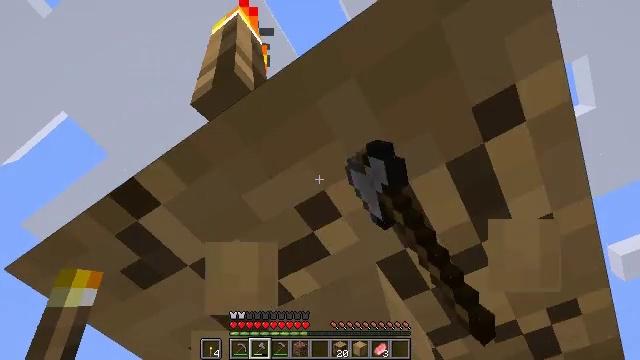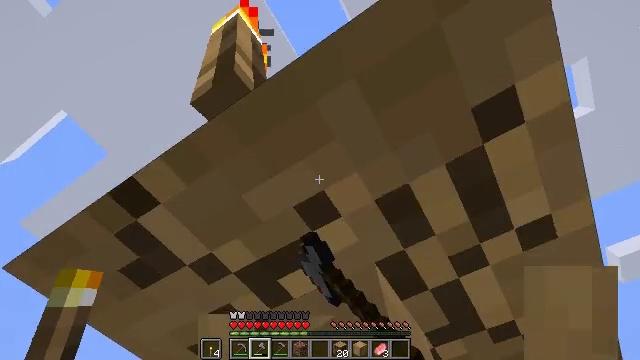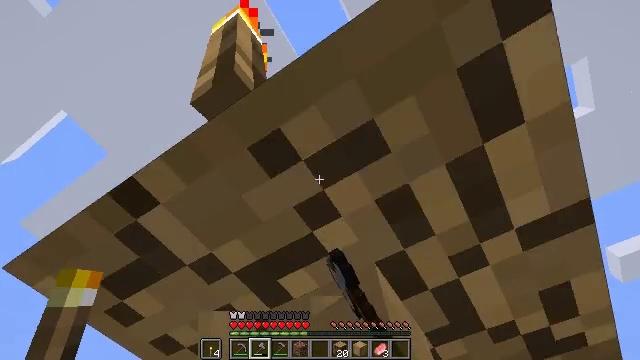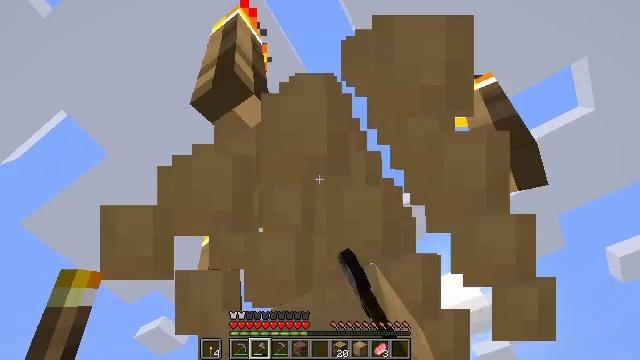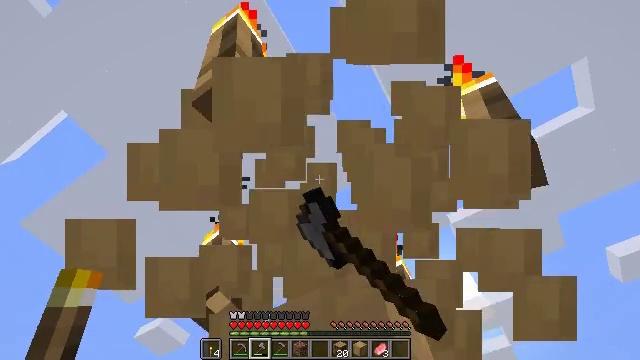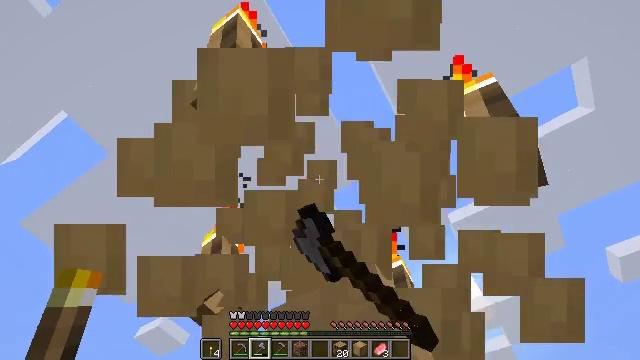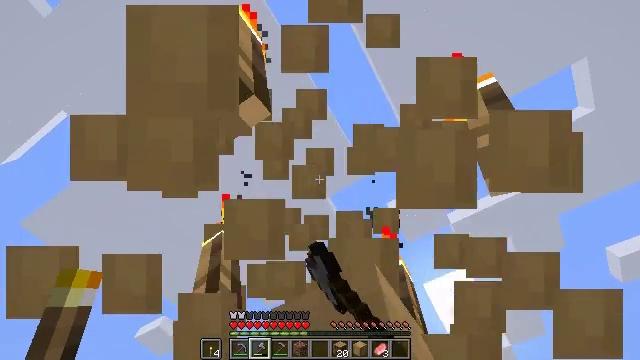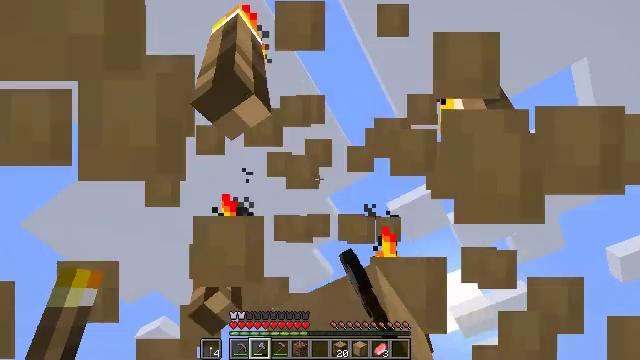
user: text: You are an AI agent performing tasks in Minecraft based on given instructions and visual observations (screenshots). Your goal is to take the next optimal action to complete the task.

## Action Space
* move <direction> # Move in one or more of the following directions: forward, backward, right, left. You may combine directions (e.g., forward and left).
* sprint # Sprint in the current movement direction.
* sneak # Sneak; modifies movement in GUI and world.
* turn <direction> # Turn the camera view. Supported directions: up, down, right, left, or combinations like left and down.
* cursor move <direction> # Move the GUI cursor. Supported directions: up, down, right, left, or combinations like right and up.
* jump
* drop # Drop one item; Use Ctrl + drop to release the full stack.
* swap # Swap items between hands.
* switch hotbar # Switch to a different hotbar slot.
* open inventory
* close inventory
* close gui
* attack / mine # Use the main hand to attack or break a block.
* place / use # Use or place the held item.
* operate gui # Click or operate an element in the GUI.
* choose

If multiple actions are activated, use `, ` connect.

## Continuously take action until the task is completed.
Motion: motion action
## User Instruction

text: Chop the stripped oak wood logs.
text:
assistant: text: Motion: attack / mine
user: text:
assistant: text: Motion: attack / mine
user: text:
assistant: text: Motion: attack / mine
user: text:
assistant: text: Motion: attack / mine
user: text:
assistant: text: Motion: attack / mine
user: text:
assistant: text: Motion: attack / mine
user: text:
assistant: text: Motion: attack / mine
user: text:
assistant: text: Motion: attack / mine